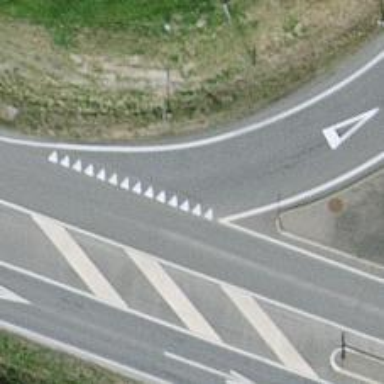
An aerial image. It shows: Road with "give way" sign.